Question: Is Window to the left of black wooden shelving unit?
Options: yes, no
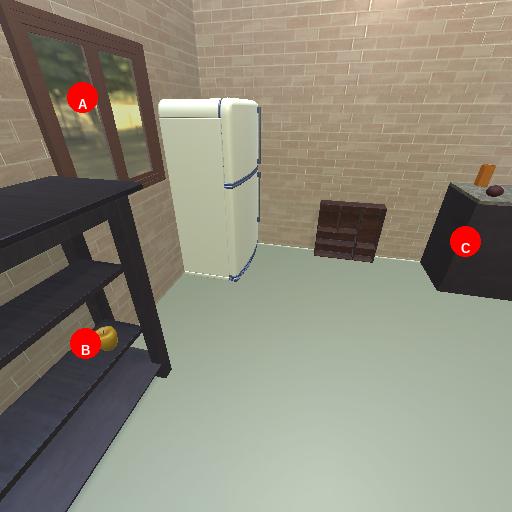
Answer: yes